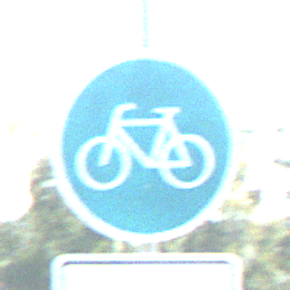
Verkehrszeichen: Radweg
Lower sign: HinweisDurchVerbaleAngabe2
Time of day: Midday
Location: Outdoor (Nature)
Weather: Clear
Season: NotSpecified
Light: Natural